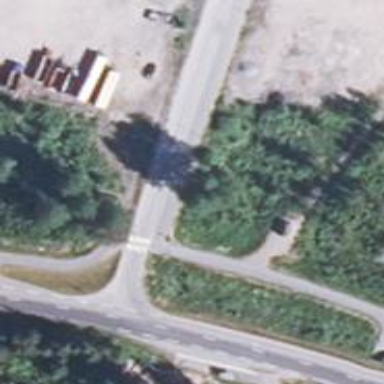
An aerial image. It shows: Uncontrolled crossing on the road.